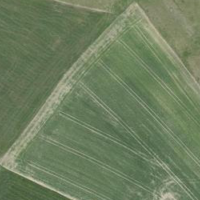
EUNIS habitat code: 52
Species observed at this site:
Argynnis paphia
Gomphocerippus rufus
Pseudochorthippus parallelus
Chorthippus biguttulus
Roeseliana roeselii